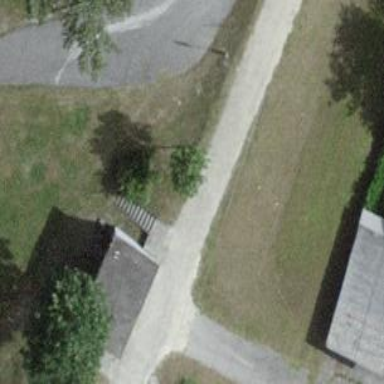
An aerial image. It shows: Road with steps.